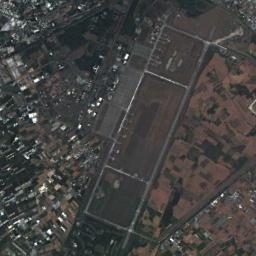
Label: airport